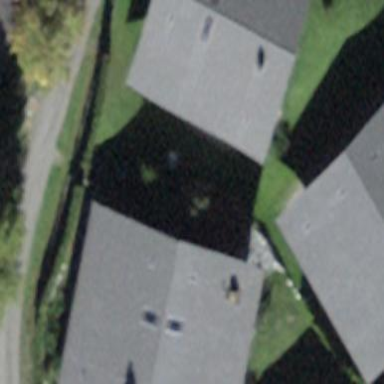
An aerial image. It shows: Residential building.